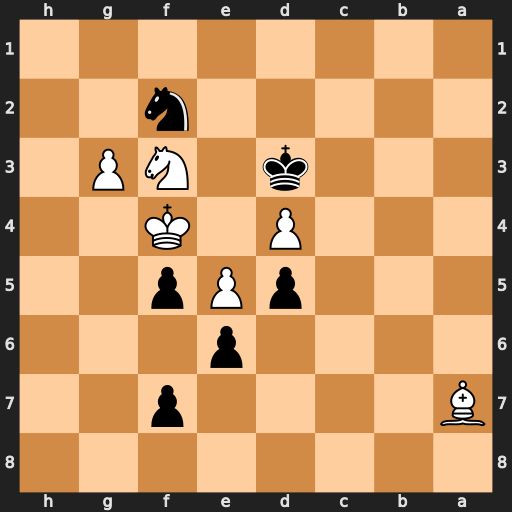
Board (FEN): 8/B4p2/4p3/3pPp2/3P1K2/3k1NP1/5n2/8
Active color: b
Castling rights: -
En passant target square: -
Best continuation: Nh3#